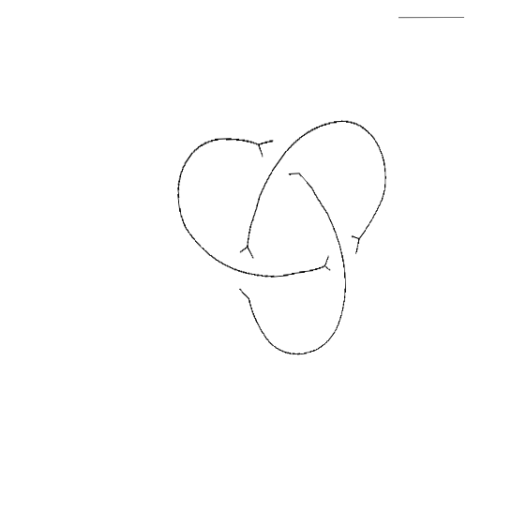
Crossing number: 3